Question: Greetings All
I went back and used <URL> but only for certain values. How can I fix this correctly? I could just delete everything after 1000 but I'm not sure if this is a bug or just the way resample/repmat works. PS: using matlab/octave

Here's the test code I used to test this
'''
%resample_repmat signal
clear all, clf
Fs = 1000; % Sampling rate
Ts = 1/Fs; %sampling interval
t=0:Ts:1-Ts; %sampling period
freq_orig=1;
y=sin(2*pi*t*freq_orig)'; %gives a short wave
freq_new=9;
y2=resample(y,1,freq_new); %resample matrix
y3=repmat (y2,freq_new,1); %replicate matrix
[r_orig,c_orig] = size(y) %get orig number of rows and cols
[r_new,c_new] = size(y3) %get new number of rows and cols
subplot(2,1,1),plot(y),title('Orginal signal')
title(['rows=',num2str(r_orig),' cols=',num2str(c_orig)])
subplot(2,1,2),plot(y3),title('New signal')
title(['rows=',num2str(r_new),' cols=',num2str(c_new)])
'''
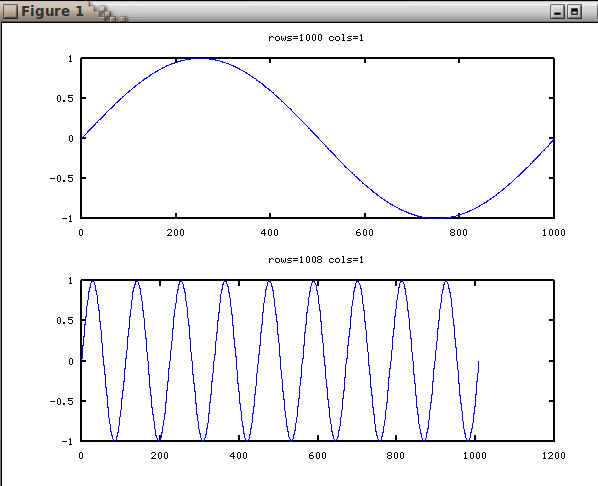
Answer: Since your original signal is 1000 samples long, resampling it with a period 9 times shorter would give you 111.11111... samples in one cycle. Matlab rounds this number up to 112. Think about it. If your cycles were 111 samples long, your complete wave would be 999 samples long. Because it's 112 samples long, when you put nine of them together they produce a 1008-samples-long signal. There is no way to make it 1000, because you're dealing with discrete times. The code is right, it does what it's supposed to. There is physically no way to fit precisely 9 identical cycles of anything into 1000 discrete samples. I hope this helps.
Alternatively, you can try first repeating your initial wave nine times and resampling it. Your cycles would not be identical, but they would fit nicely into the 1000 samples.
I hope this helps = )